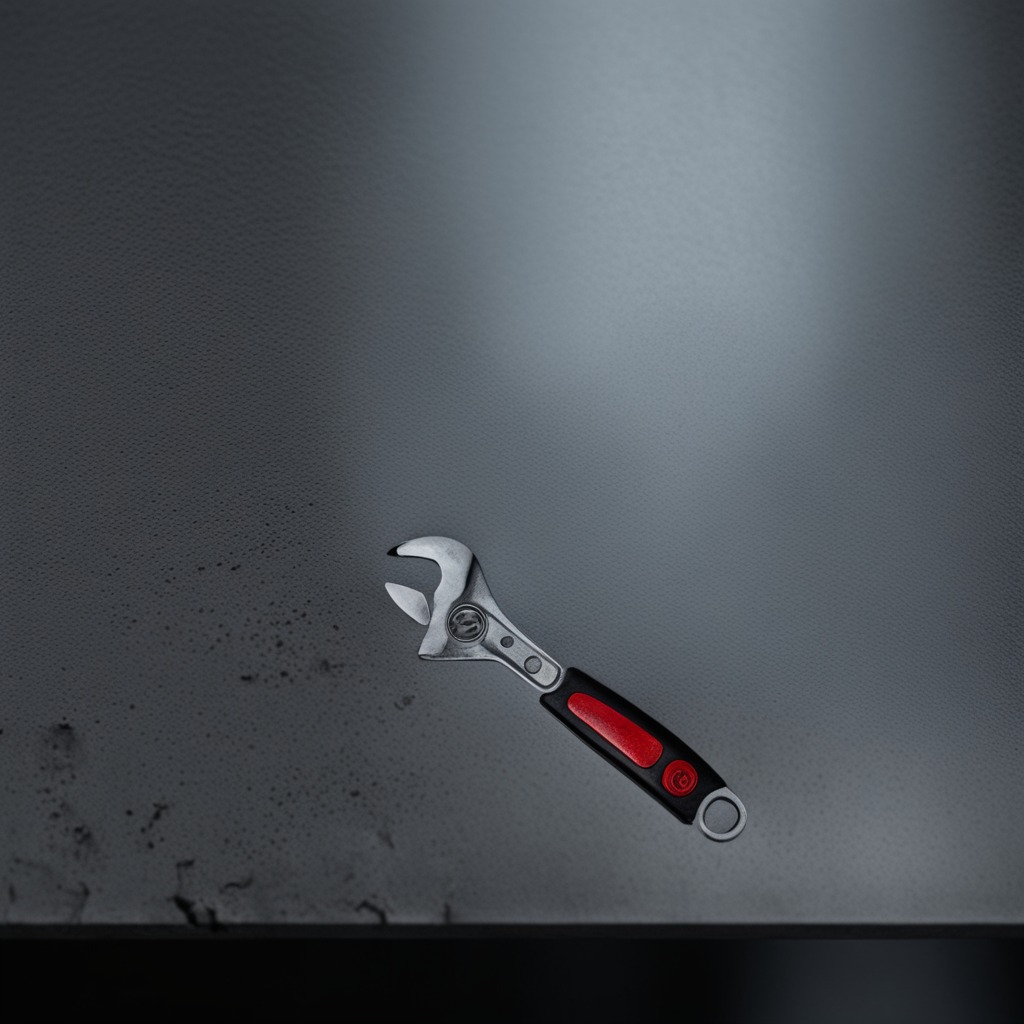
A wrench is lying on the clean granite table inside a workshop at night dim ambient light soft shadows worn but